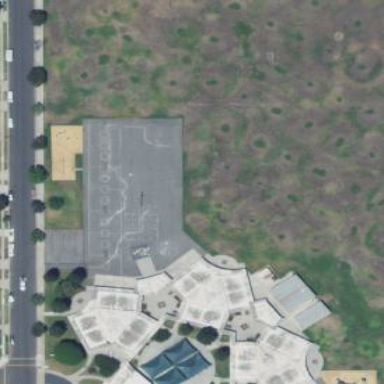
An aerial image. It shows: School.